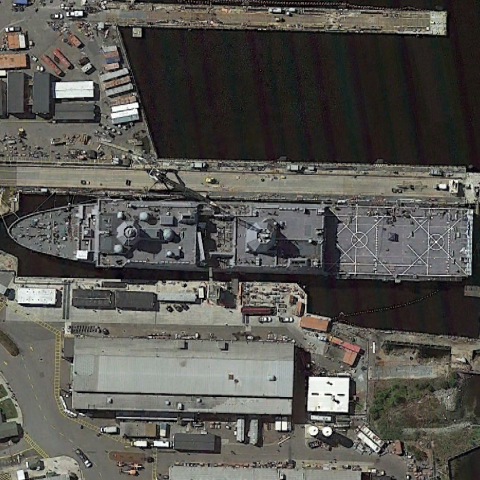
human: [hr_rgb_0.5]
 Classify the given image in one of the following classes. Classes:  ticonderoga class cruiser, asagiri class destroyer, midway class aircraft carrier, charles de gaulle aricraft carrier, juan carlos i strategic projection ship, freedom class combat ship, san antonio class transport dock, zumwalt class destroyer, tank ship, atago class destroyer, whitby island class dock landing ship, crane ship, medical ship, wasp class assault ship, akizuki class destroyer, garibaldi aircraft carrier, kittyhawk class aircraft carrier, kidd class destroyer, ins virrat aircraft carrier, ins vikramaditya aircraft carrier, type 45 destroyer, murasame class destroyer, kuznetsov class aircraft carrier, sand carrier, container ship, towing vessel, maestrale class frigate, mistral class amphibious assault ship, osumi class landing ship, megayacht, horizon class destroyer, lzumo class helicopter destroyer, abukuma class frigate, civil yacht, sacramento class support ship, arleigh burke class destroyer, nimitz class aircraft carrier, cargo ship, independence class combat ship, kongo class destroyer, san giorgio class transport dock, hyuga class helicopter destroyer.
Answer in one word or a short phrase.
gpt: San Antonio class transport dock